Fundus camera: zeiss
Shooting center: fovea
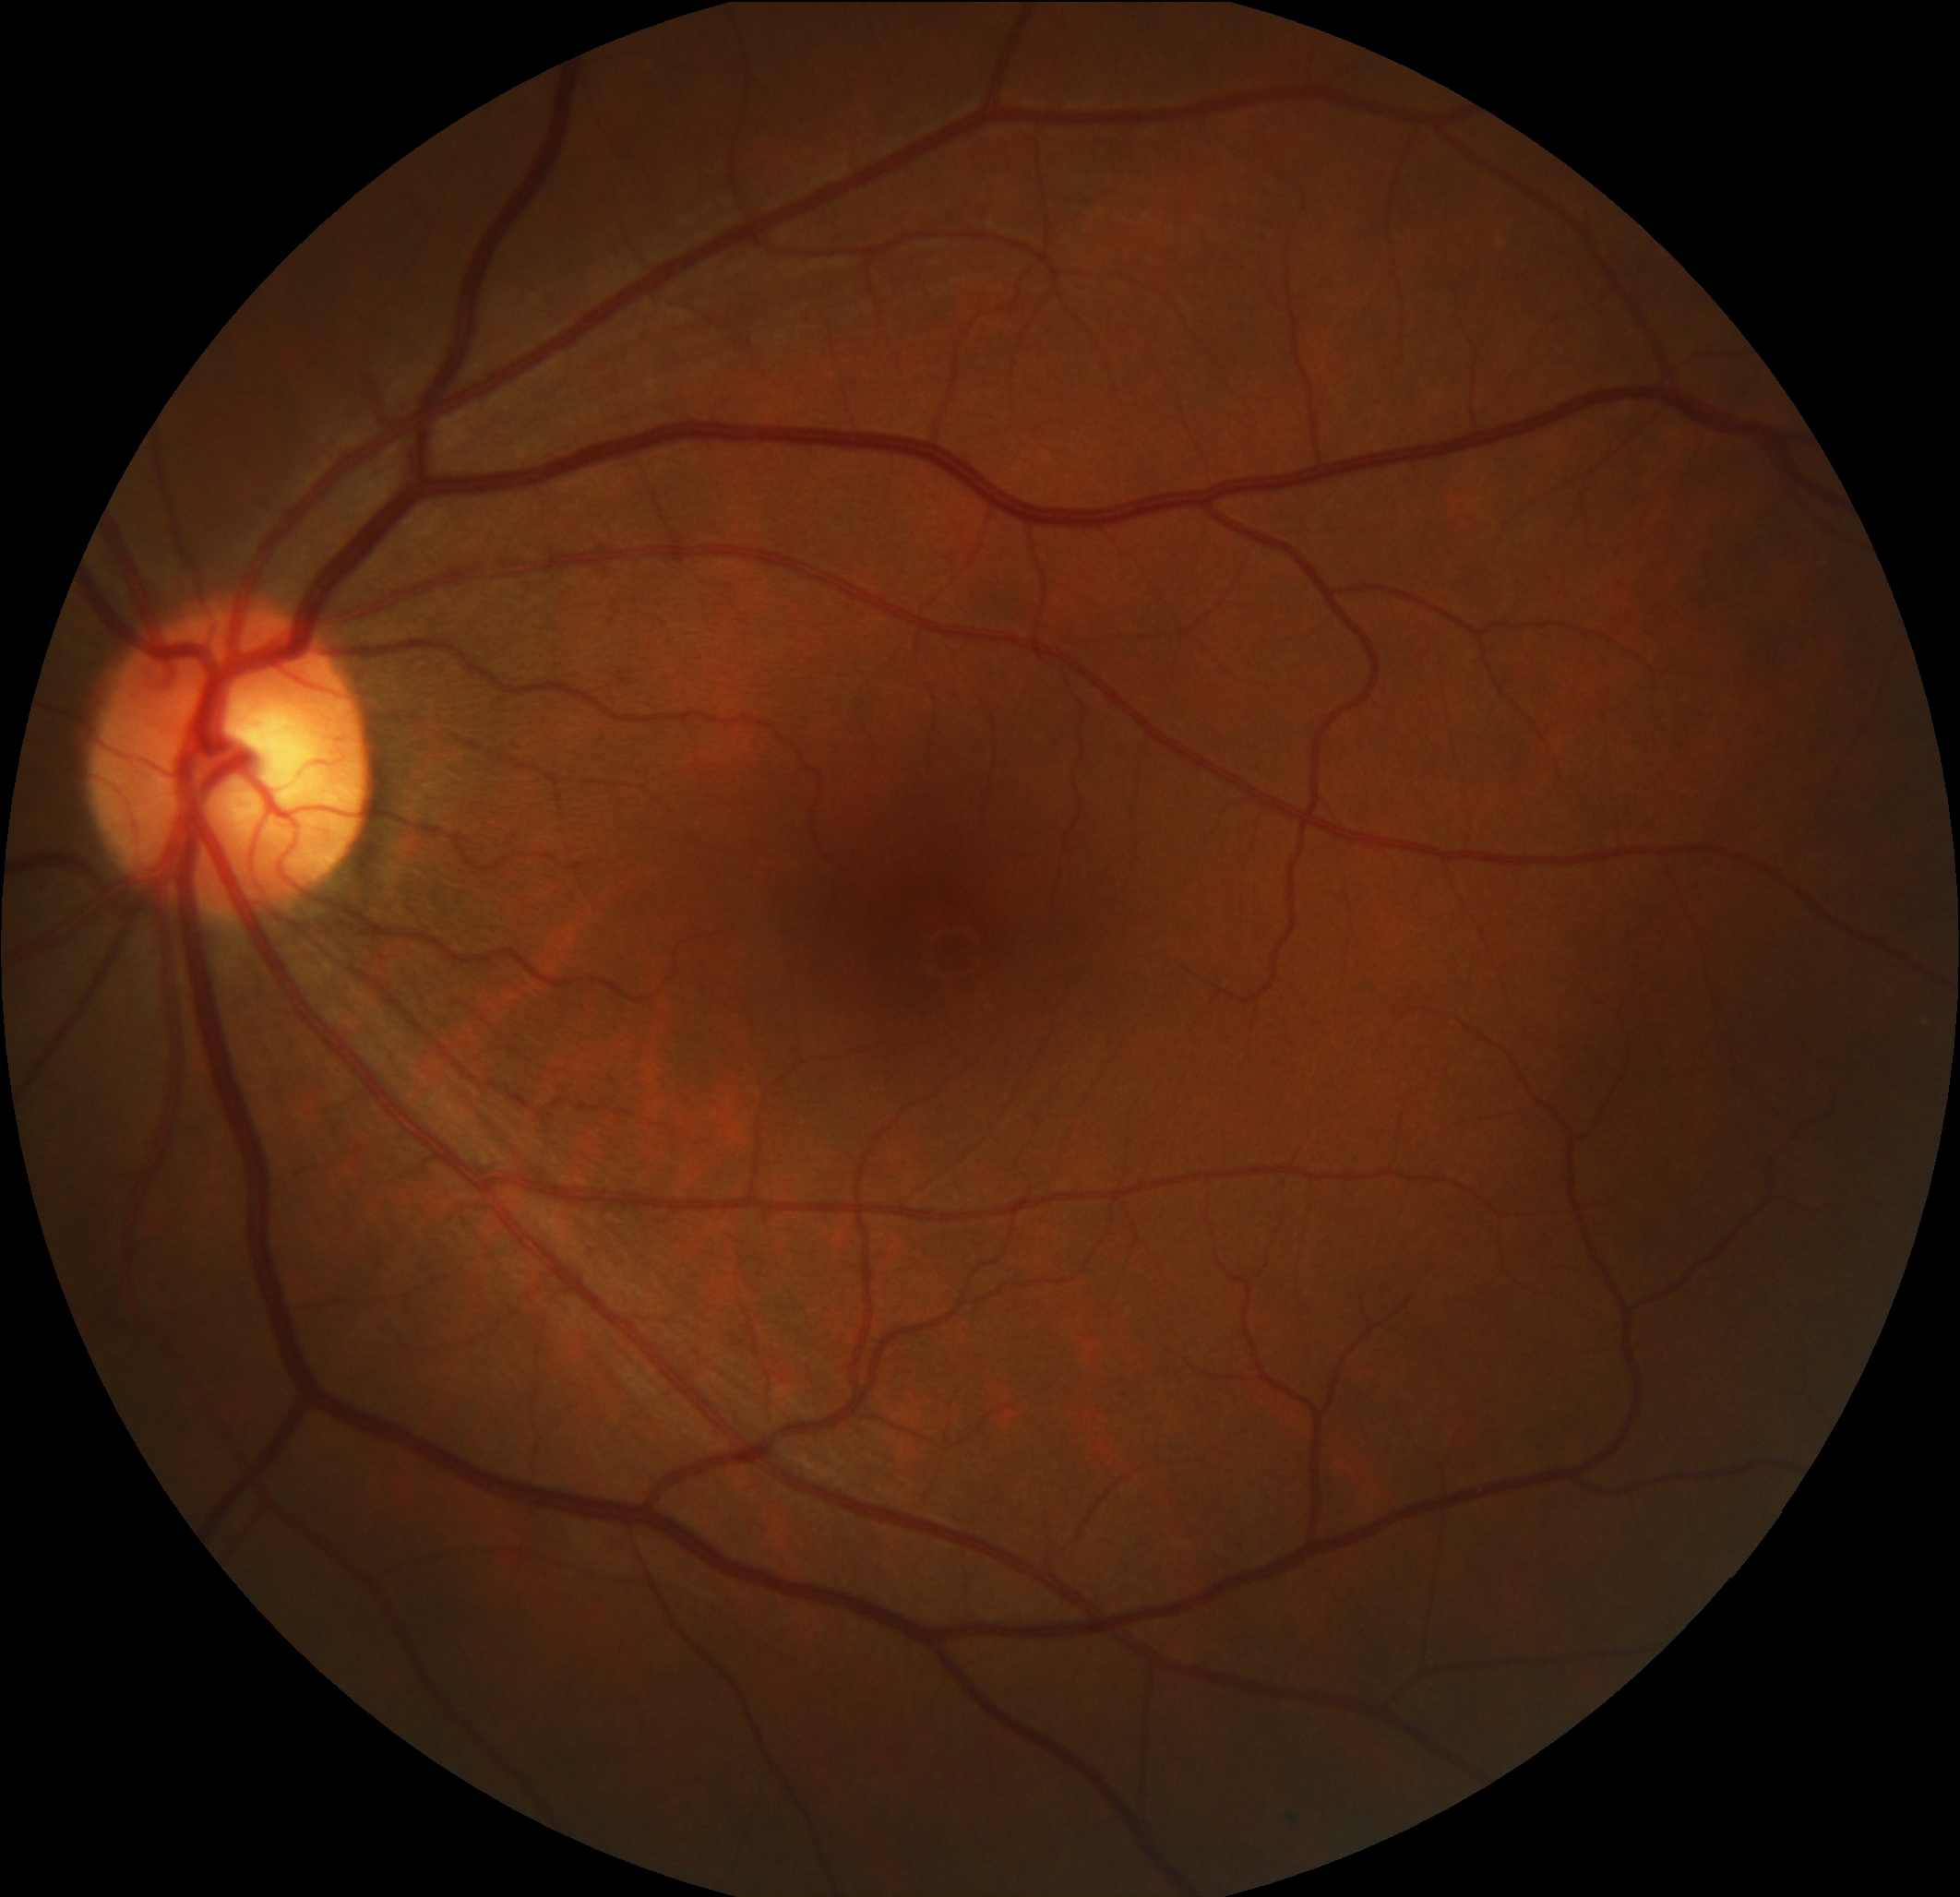
Pathologic myopia: no
Patchy retinal atrophy: absent
Retinal detachment: absent